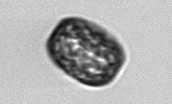
Label: Thalassiosira